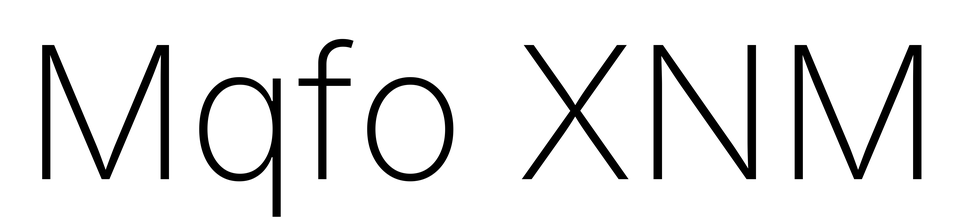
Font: Inter_ExtraLight